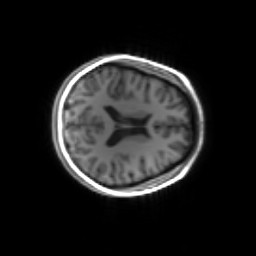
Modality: inplaneT1
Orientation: axial
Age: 26
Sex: female
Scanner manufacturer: siemens
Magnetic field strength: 3 T
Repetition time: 1.2 s
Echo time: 0.00251 s